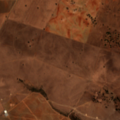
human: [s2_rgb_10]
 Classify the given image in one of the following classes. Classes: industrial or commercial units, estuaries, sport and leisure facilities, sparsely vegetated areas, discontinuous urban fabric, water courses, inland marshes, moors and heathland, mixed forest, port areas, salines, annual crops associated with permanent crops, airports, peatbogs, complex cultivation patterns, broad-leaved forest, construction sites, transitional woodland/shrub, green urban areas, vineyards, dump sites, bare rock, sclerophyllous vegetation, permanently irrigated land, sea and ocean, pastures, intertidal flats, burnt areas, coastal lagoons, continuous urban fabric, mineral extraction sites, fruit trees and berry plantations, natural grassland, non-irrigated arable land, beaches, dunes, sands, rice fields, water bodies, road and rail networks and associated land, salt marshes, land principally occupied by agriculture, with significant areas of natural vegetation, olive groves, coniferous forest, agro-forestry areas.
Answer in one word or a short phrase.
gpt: non-irrigated arable land, vineyards, olive groves, transitional woodland/shrub